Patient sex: M
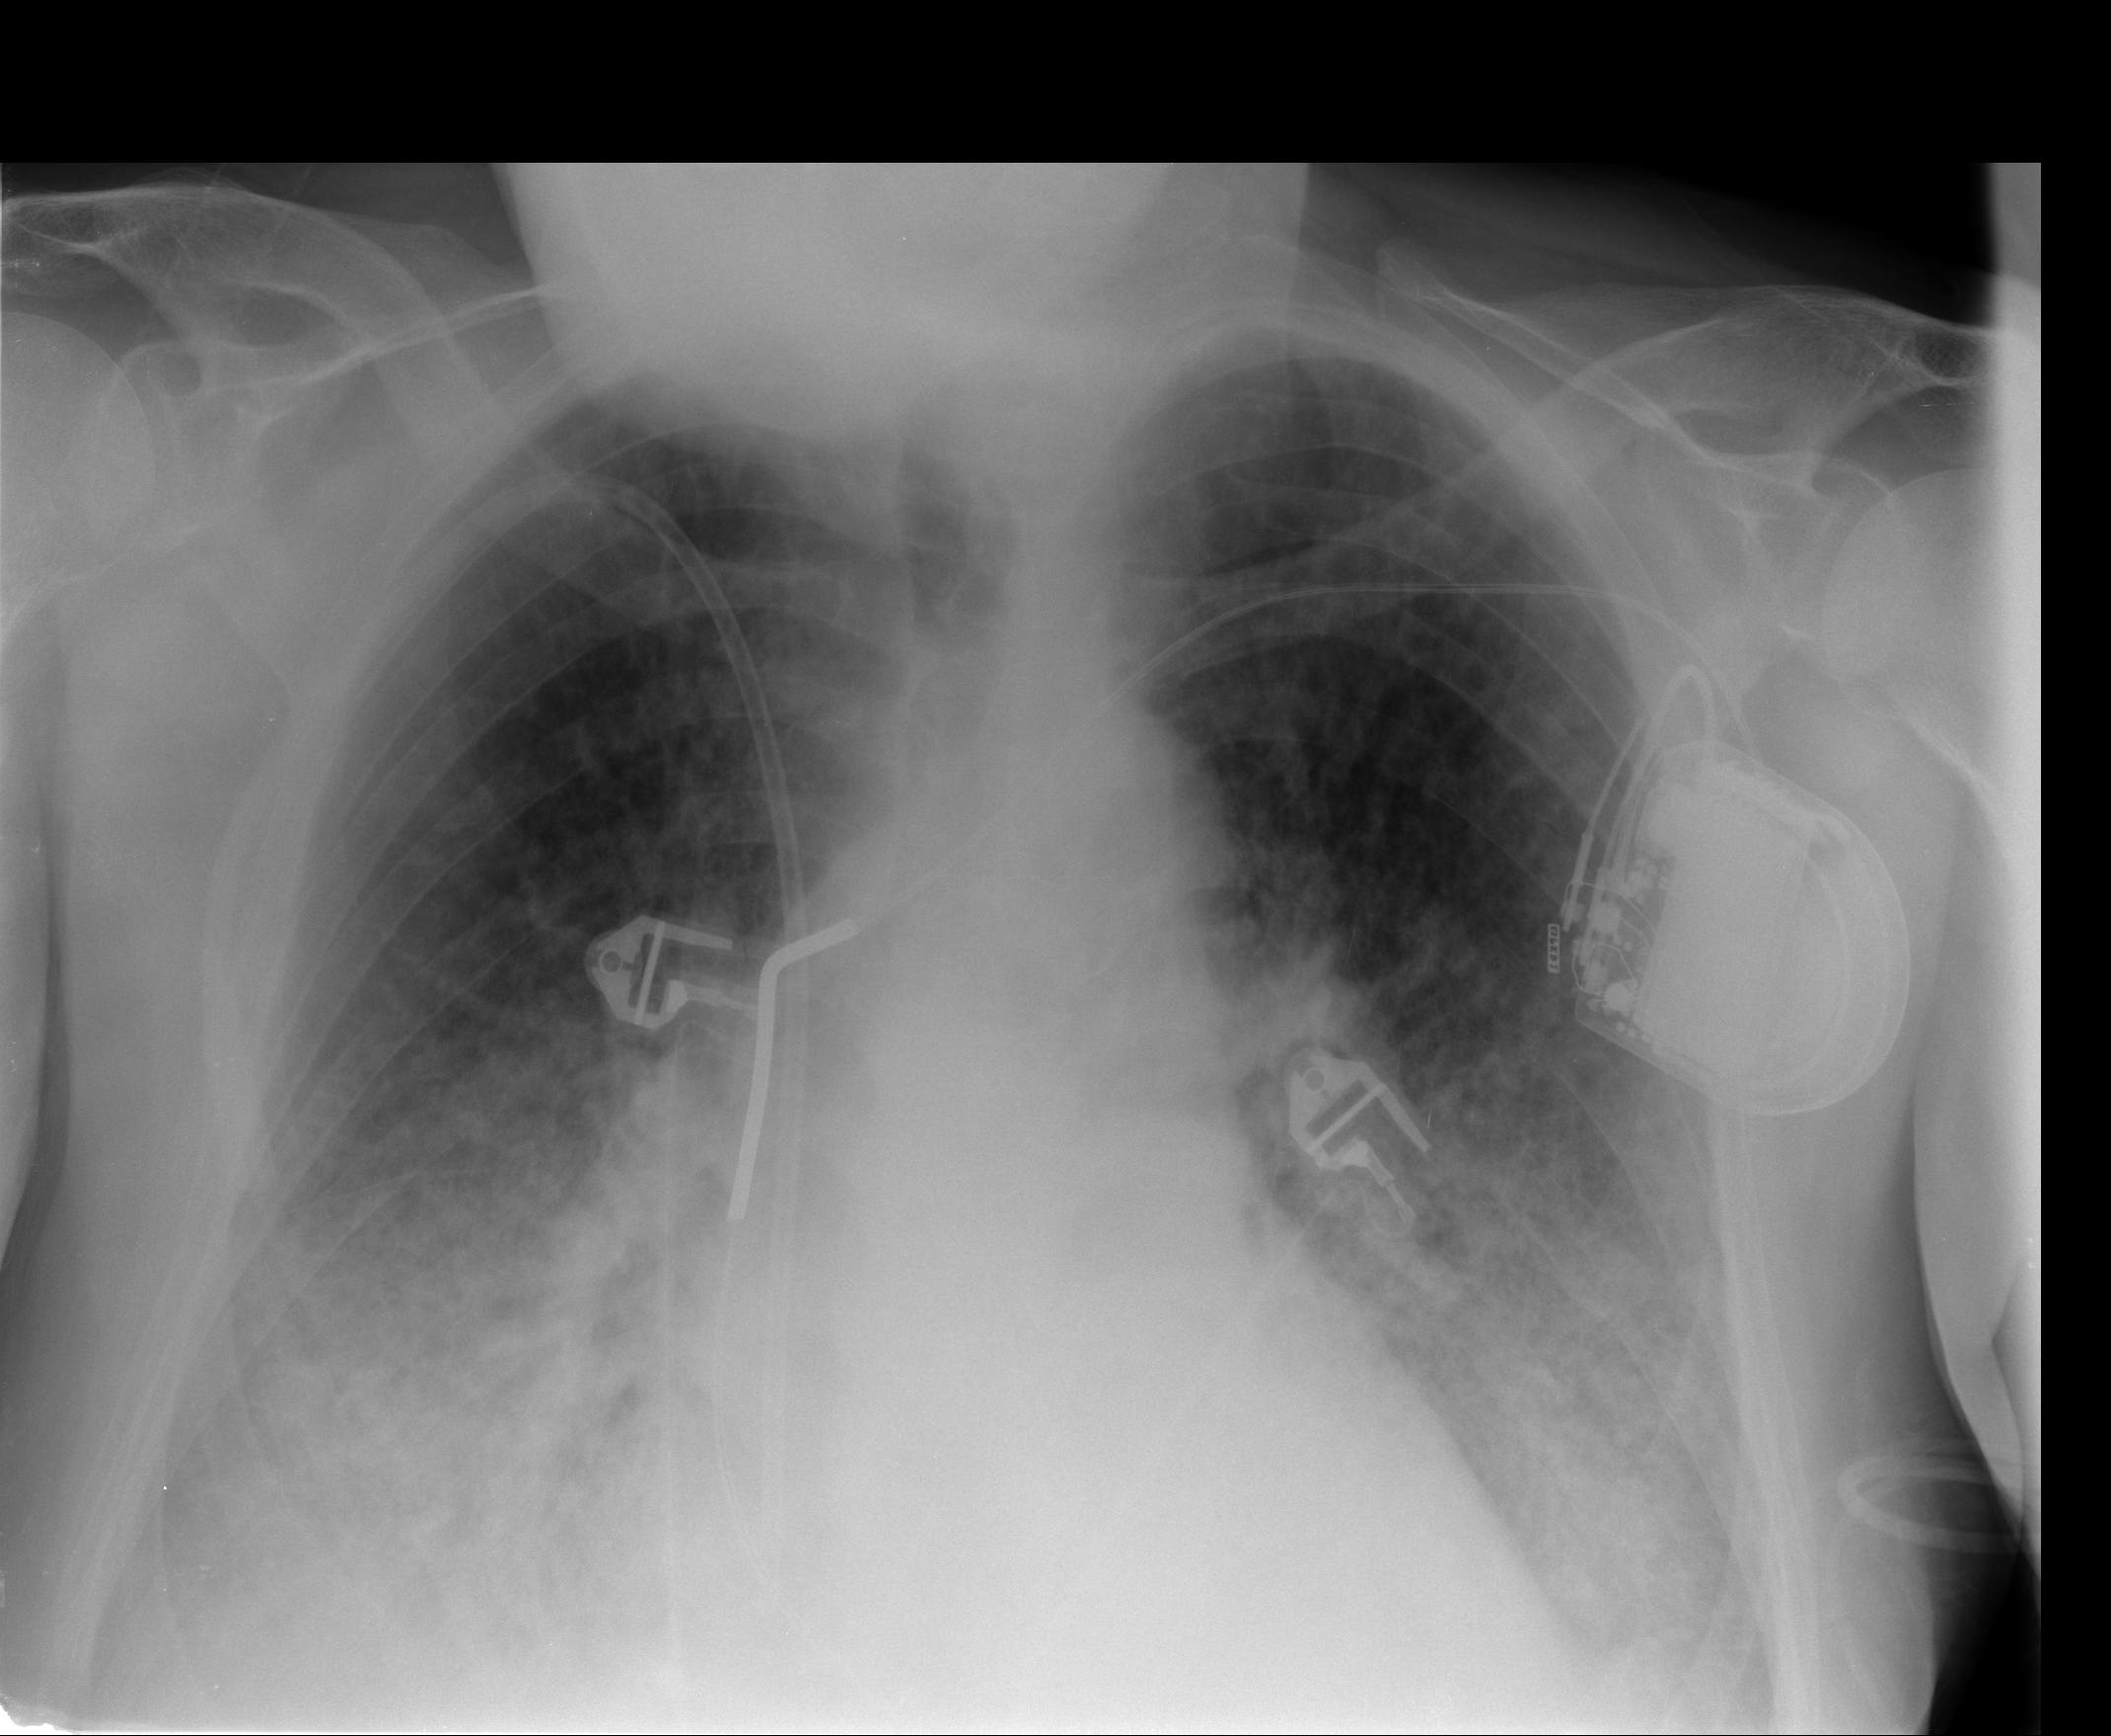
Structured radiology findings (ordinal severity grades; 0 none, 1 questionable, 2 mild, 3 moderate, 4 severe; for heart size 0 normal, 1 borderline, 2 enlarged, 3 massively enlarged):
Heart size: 0
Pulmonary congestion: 2
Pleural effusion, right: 2
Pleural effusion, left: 2
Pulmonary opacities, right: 3
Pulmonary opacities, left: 3
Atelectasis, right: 0
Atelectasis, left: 0